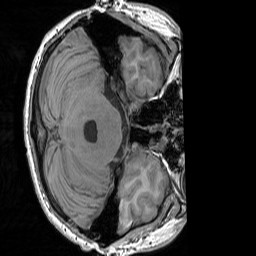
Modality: T1w
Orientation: axial
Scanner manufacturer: siemens
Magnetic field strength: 3 T
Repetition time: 1.83 s
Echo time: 0.00303 s